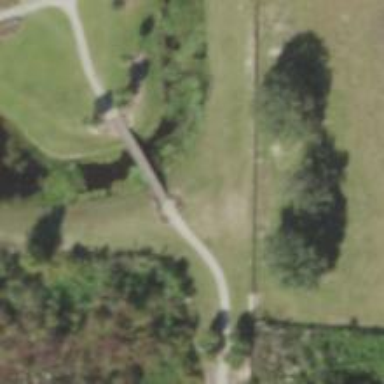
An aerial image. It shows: Bridge over path used as golf cartpath.